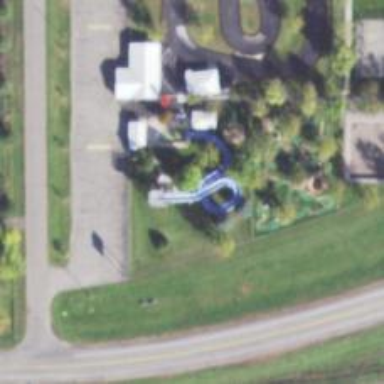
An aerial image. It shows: Water slide attraction.